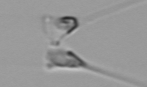
Label: Asterionellopsis_glacialis